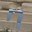
Label: 7